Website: apple-inc
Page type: payment
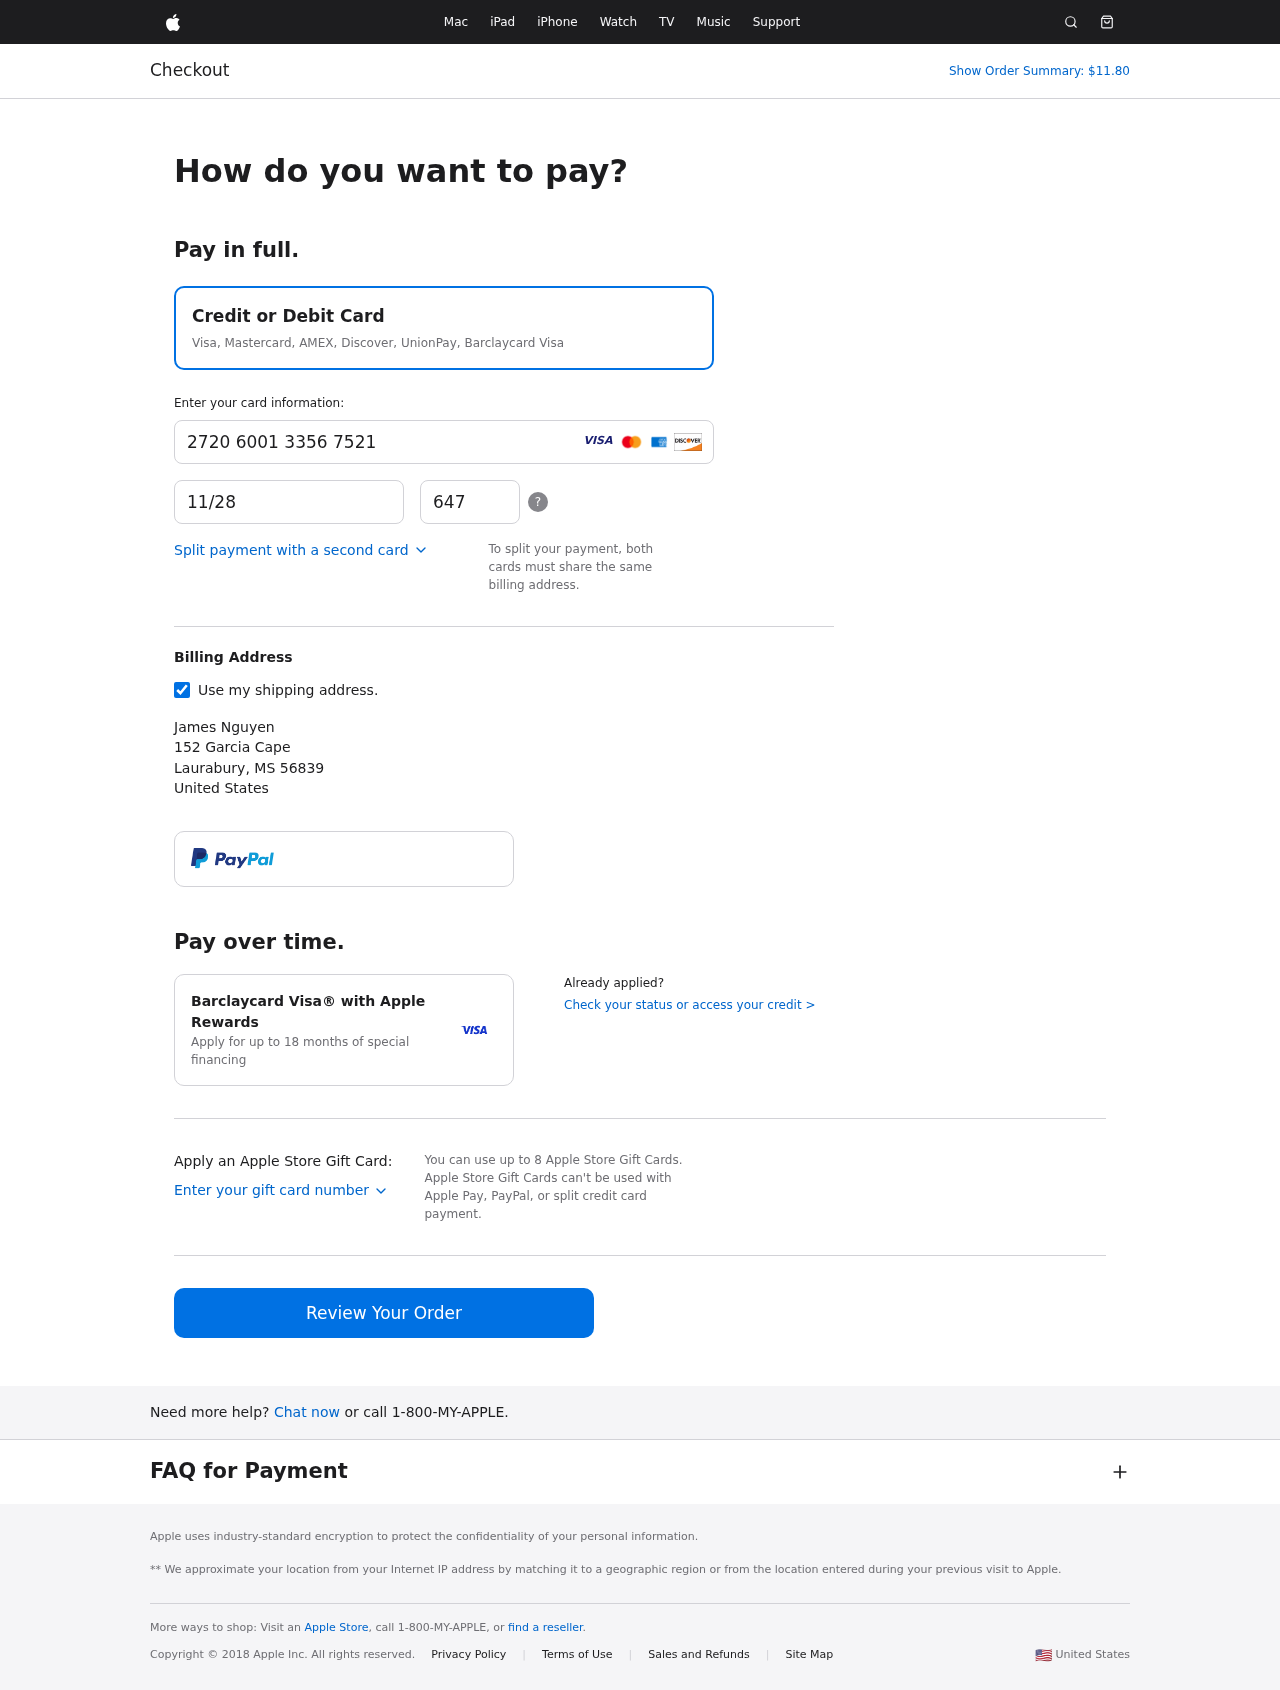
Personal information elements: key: PII_CARD_CVV
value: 647
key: PII_CARD_EXPIRY
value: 11/28
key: PII_CARD_NUMBER
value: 2720 6001 3356 7521
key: PII_CITY
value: Laurabury
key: PII_COUNTRY
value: United States
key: PII_FULLNAME
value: James Nguyen
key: PII_POSTCODE
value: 56839
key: PII_STATE_ABBR
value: MS
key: PII_STREET
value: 152 Garcia Cape
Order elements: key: ORDER_TOTAL
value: Show Order Summary: $11.80